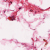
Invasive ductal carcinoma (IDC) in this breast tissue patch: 0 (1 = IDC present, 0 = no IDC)